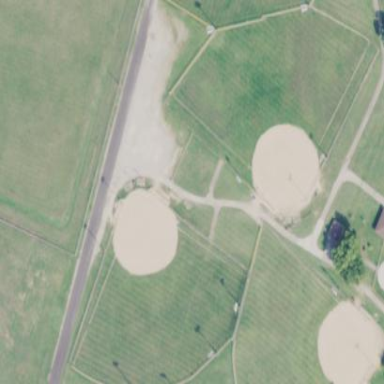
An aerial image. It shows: Baseball pitch for leisure land.